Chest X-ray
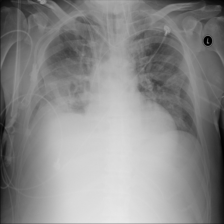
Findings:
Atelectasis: negative
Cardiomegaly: negative
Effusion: negative
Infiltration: positive
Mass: negative
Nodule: negative
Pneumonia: negative
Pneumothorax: negative
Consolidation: positive
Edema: negative
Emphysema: negative
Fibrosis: negative
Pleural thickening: negative
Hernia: negative